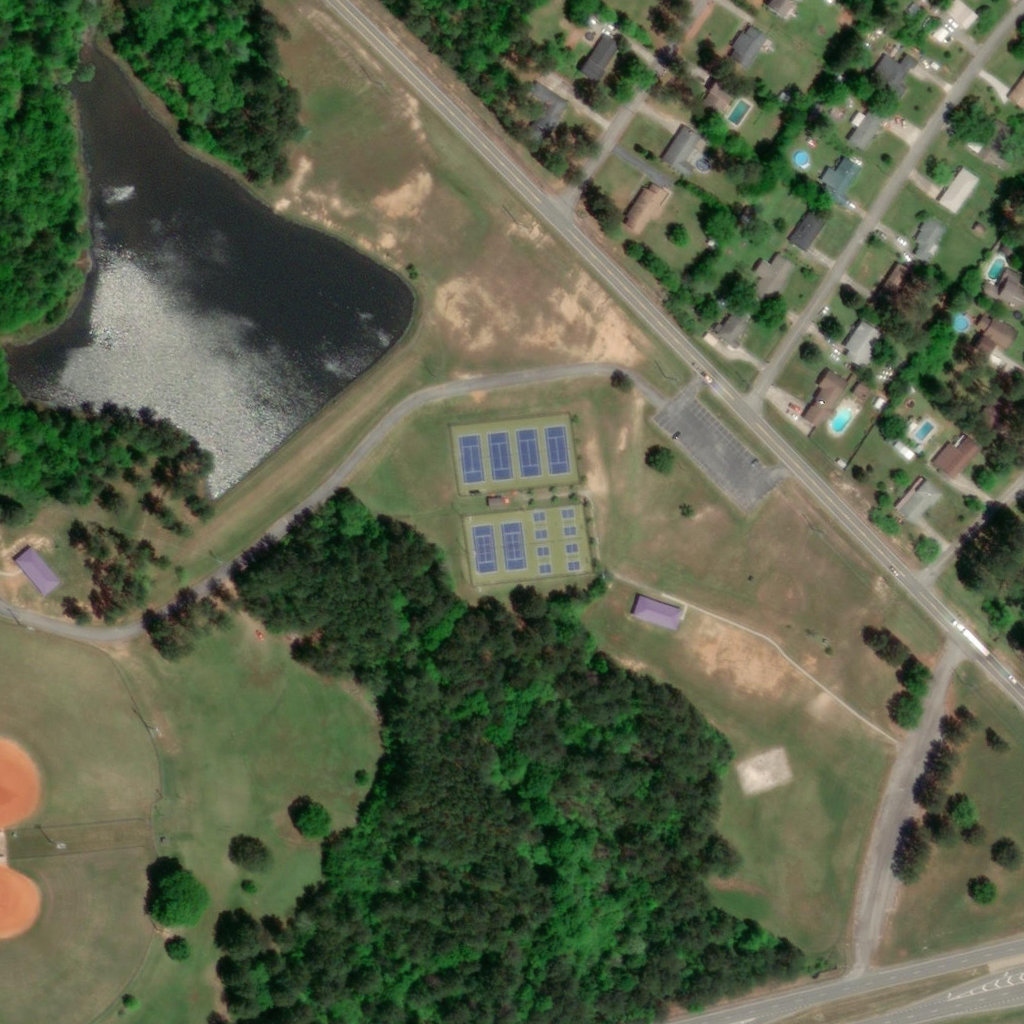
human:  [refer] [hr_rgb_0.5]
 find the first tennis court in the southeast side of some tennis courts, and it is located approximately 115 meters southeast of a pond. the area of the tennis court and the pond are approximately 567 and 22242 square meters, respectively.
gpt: <box>[[54, 49, 58, 56, 0]]</box>

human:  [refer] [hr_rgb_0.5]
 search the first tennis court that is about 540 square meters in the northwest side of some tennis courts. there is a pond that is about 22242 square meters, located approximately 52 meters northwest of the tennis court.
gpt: <box>[[44, 41, 48, 48, 0]]</box>